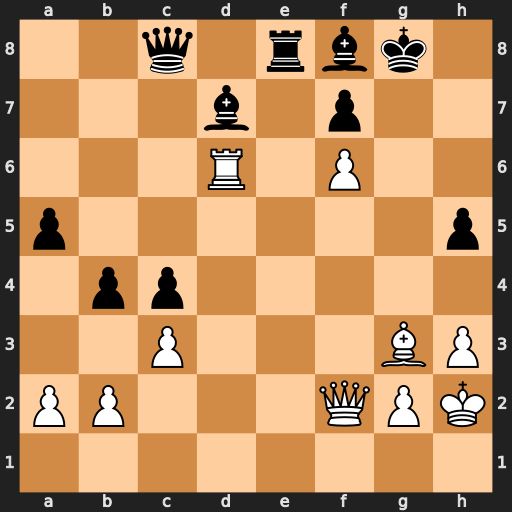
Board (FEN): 2q1rbk1/3b1p2/3R1P2/p6p/1pp5/2P3BP/PP3QPK/8
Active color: w
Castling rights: -
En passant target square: -
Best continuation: Rd5 Bh6 Rxh5 Be3 Qc2